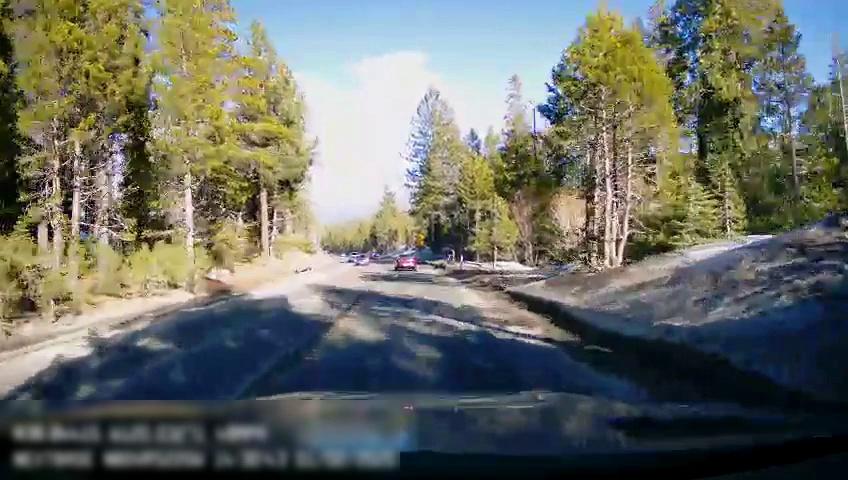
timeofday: Day
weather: Sunny
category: Drivable Space
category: Vehicles | Car
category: Vehicles | Car
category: Vehicles | Truck
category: Lanes | Opposite Lane
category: Lanes | Current Lane